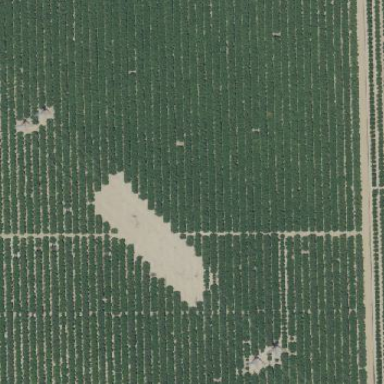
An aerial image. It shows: Almond orchard with rows of almond trees.